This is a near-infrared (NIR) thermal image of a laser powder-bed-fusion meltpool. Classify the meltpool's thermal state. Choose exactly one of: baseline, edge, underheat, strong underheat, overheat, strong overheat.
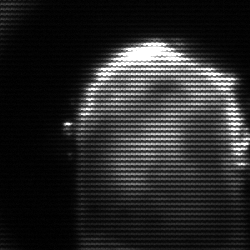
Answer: baseline